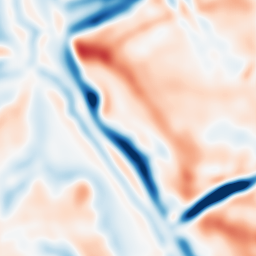
Category: multiscale
Decomposition family: dog
Decomposition parameters: sigma_low: 5
sigma_high: 10
Upsampling method: fft_zeropad
Upsampling parameters: scale: 2
Upsampling scale: 2